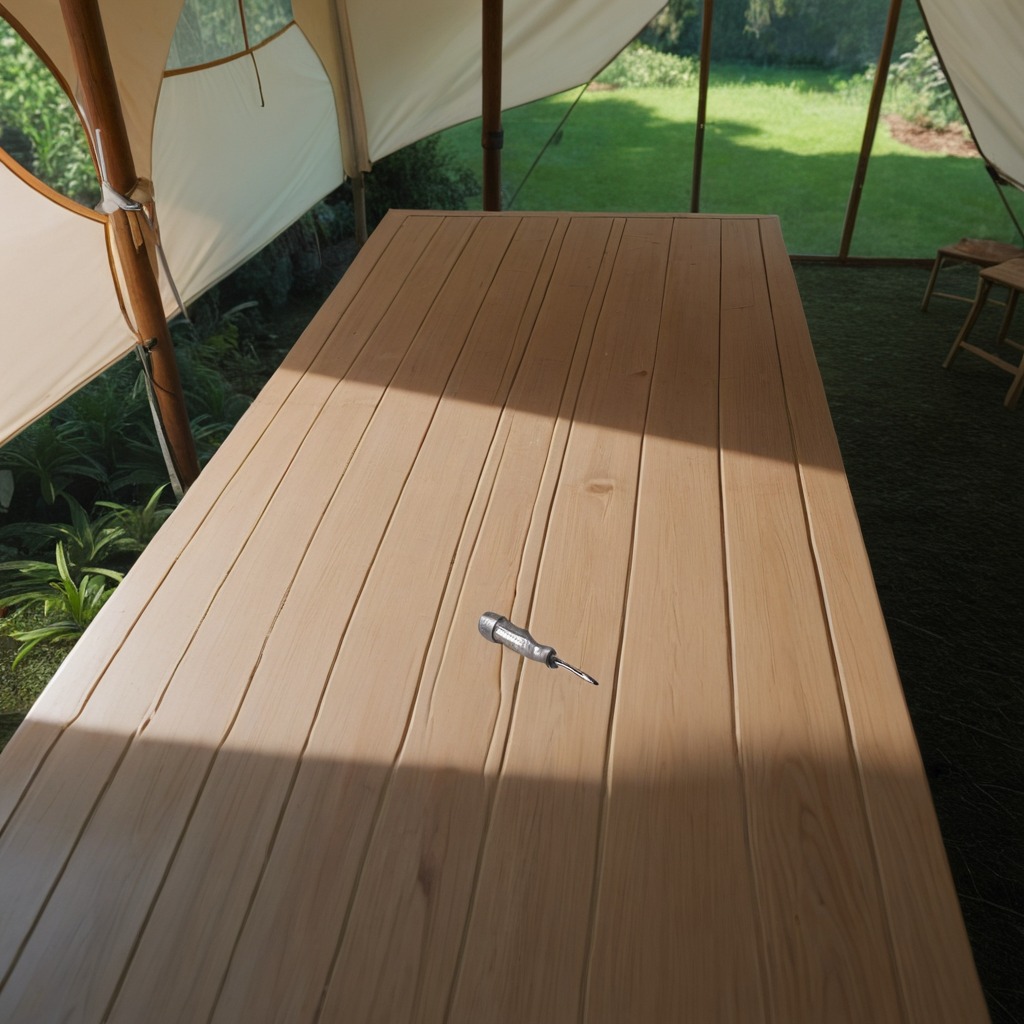
A screwdriver lies on the wooden table.